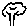
Label: tree